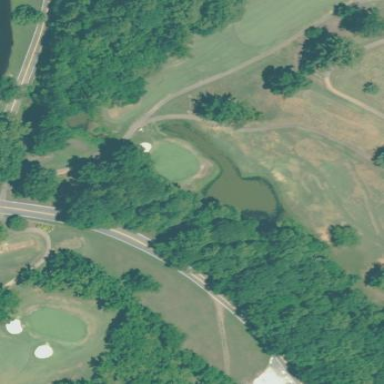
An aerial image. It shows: Water hazard on golf course. The hazard is natural water feature.